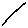
Label: line